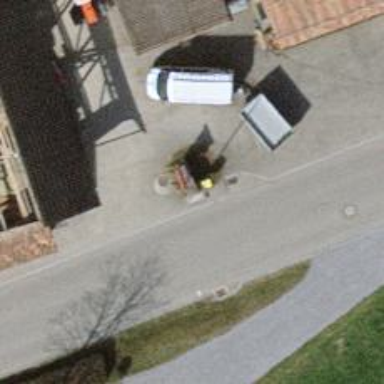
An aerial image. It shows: Power street cabinet.